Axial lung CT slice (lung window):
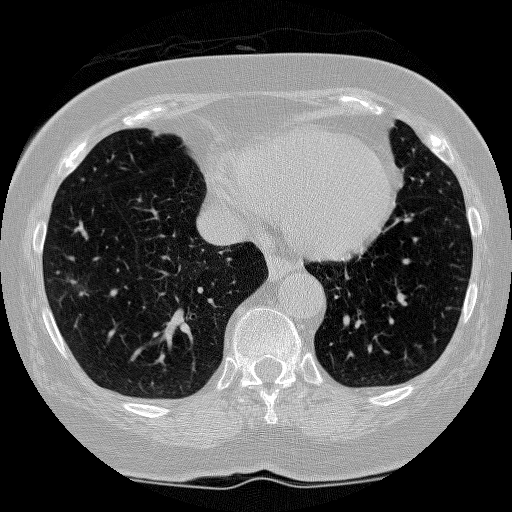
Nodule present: no